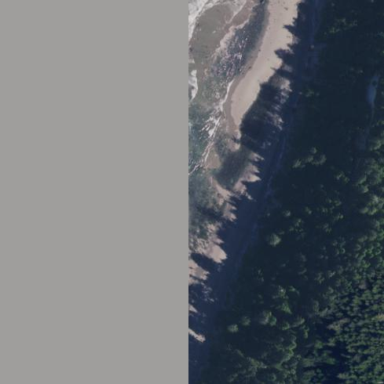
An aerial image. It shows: Scenic beach with natural beauty.